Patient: sex M, age 76
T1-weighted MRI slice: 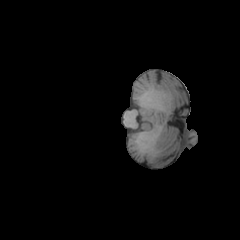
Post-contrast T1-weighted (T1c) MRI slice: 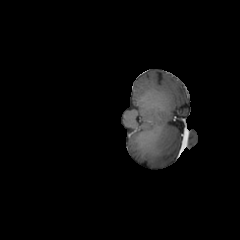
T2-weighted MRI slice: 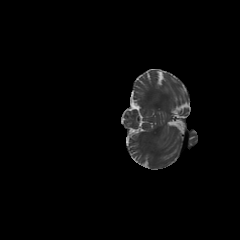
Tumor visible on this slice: no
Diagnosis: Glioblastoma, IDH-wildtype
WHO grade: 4